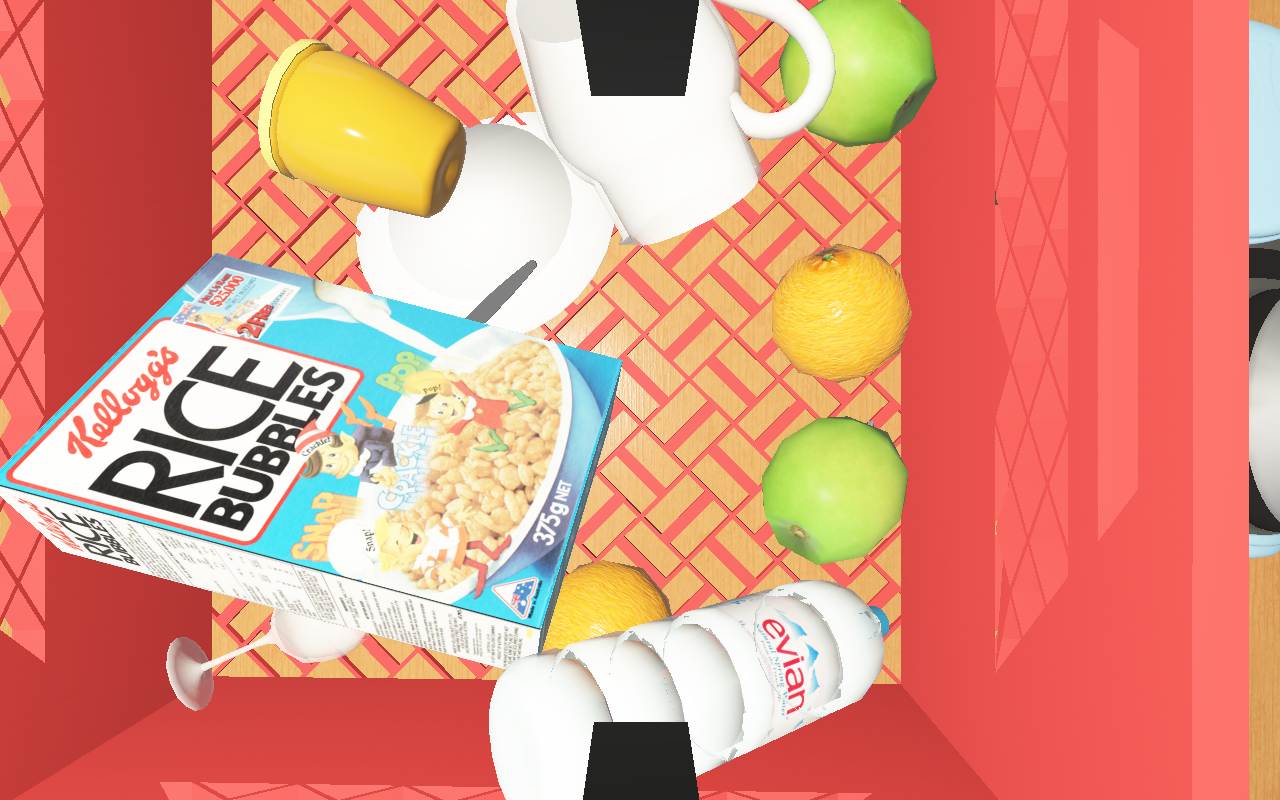
Objects in the scene:
carafe
water bottle
apple
apple
jam jar
cereal box
cereal box